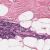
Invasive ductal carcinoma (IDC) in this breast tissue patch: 0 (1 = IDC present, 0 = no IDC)